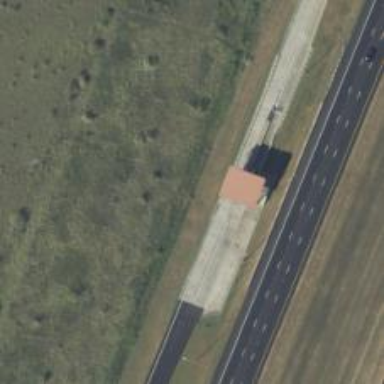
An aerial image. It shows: Toll gantry on the road.